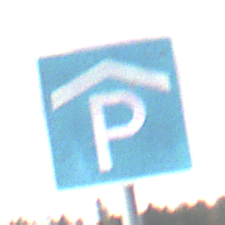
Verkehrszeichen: Parkhaus
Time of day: SunriseSunset
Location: Outdoor (Nature)
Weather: PartlyCloudy
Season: NotSpecified
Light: Natural